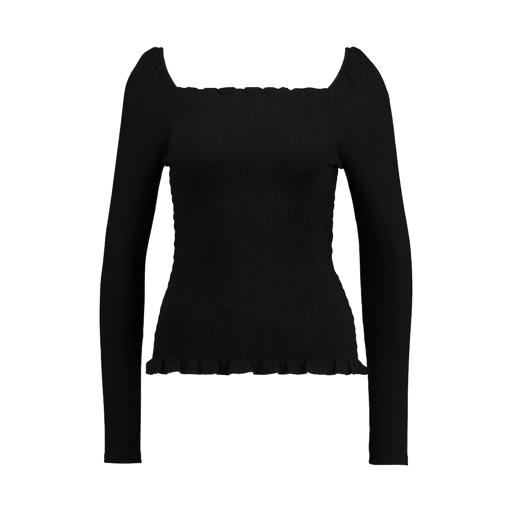
black eliza long-sleeved top, long-sleeve top, black top shoulder, white background